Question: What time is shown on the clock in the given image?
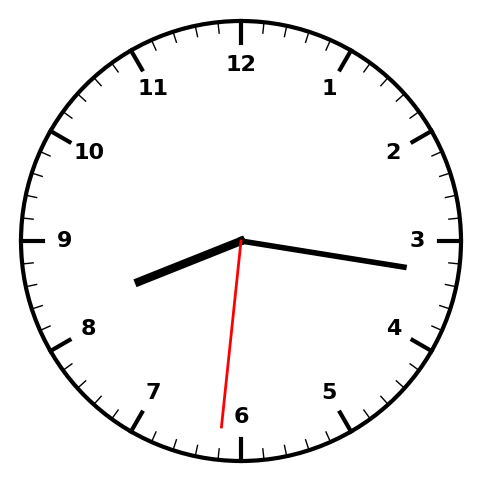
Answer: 08:16:31